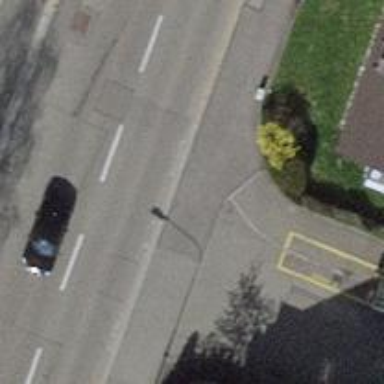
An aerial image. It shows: Unmarked crossing with traffic calming table on the road.